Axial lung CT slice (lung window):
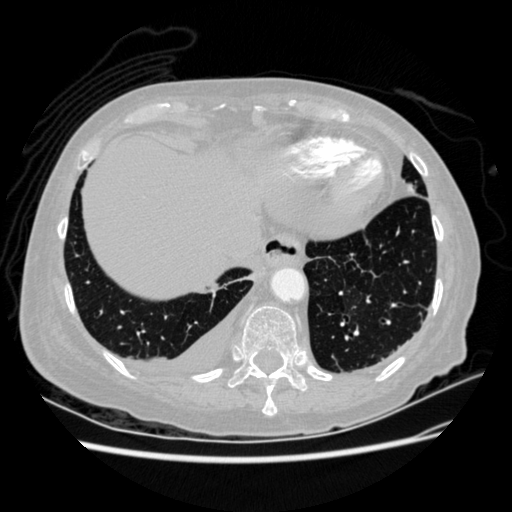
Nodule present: no